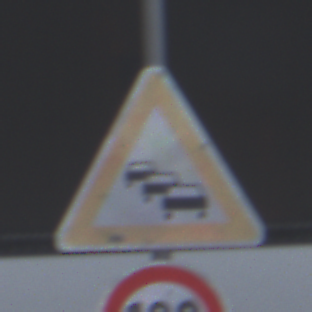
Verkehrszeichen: Stau
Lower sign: Geschwindigkeit130
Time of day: MorningAfternoon
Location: Outdoor (Suburban)
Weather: Overcast
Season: NotSpecified
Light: Natural